The image is the raw time-domain waveform of a rolling-element bearing's vibration signal. What is the most likely bearing condition (normal, inner_race, outer_race, ball)?
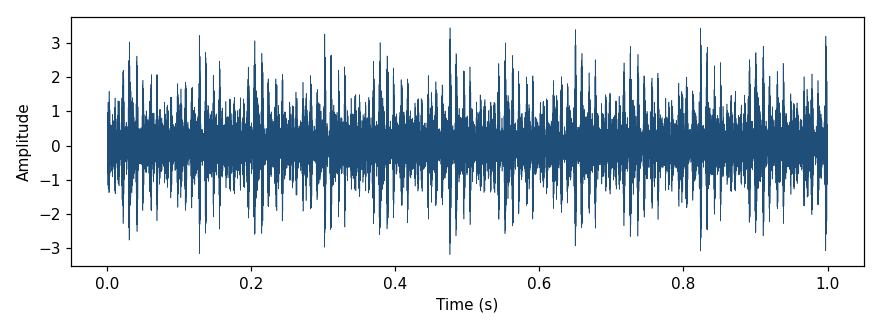
Answer: outer_race